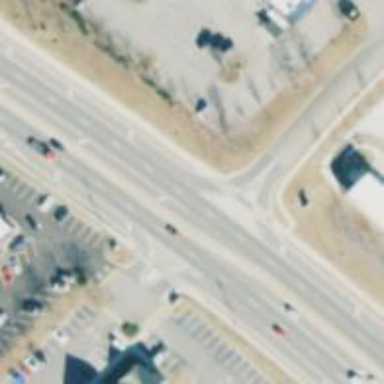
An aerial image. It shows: Marked crossing on footway.